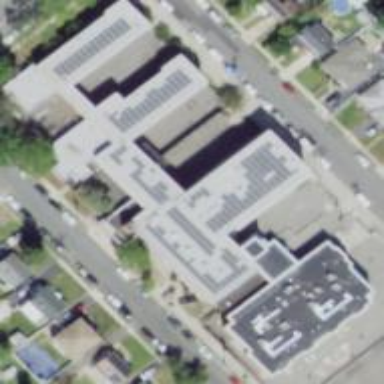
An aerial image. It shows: School building.